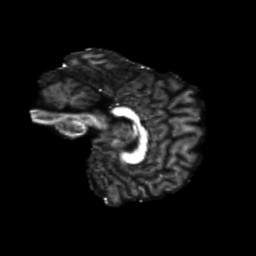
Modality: FA
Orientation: sagittal
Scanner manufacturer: siemens
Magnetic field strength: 3 T
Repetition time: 4.16 s
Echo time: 0.0806 s